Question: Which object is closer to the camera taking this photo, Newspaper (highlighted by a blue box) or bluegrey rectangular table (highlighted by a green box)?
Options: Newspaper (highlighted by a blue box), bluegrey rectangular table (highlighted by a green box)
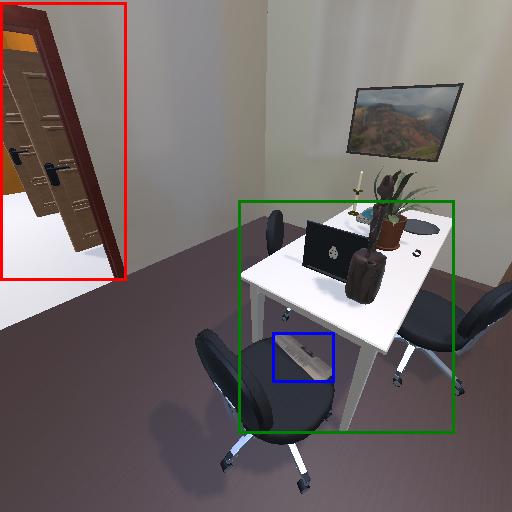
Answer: Newspaper (highlighted by a blue box)